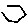
Label: hexagon